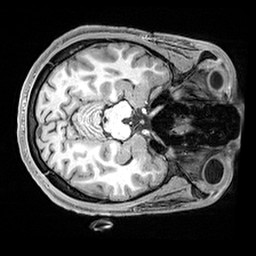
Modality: T1w
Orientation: axial
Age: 27
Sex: male
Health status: healthy
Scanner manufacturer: siemens
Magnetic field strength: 3 T
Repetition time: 2.4 s
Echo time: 0.00217 s